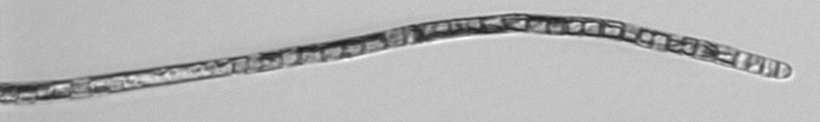
Label: Trichodesmium